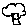
Label: tree